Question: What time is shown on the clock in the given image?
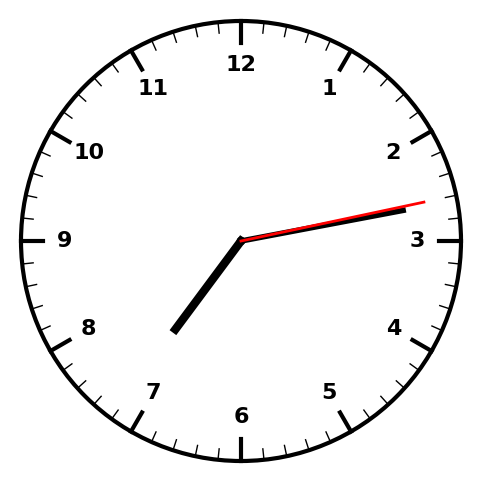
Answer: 07:13:13